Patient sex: M
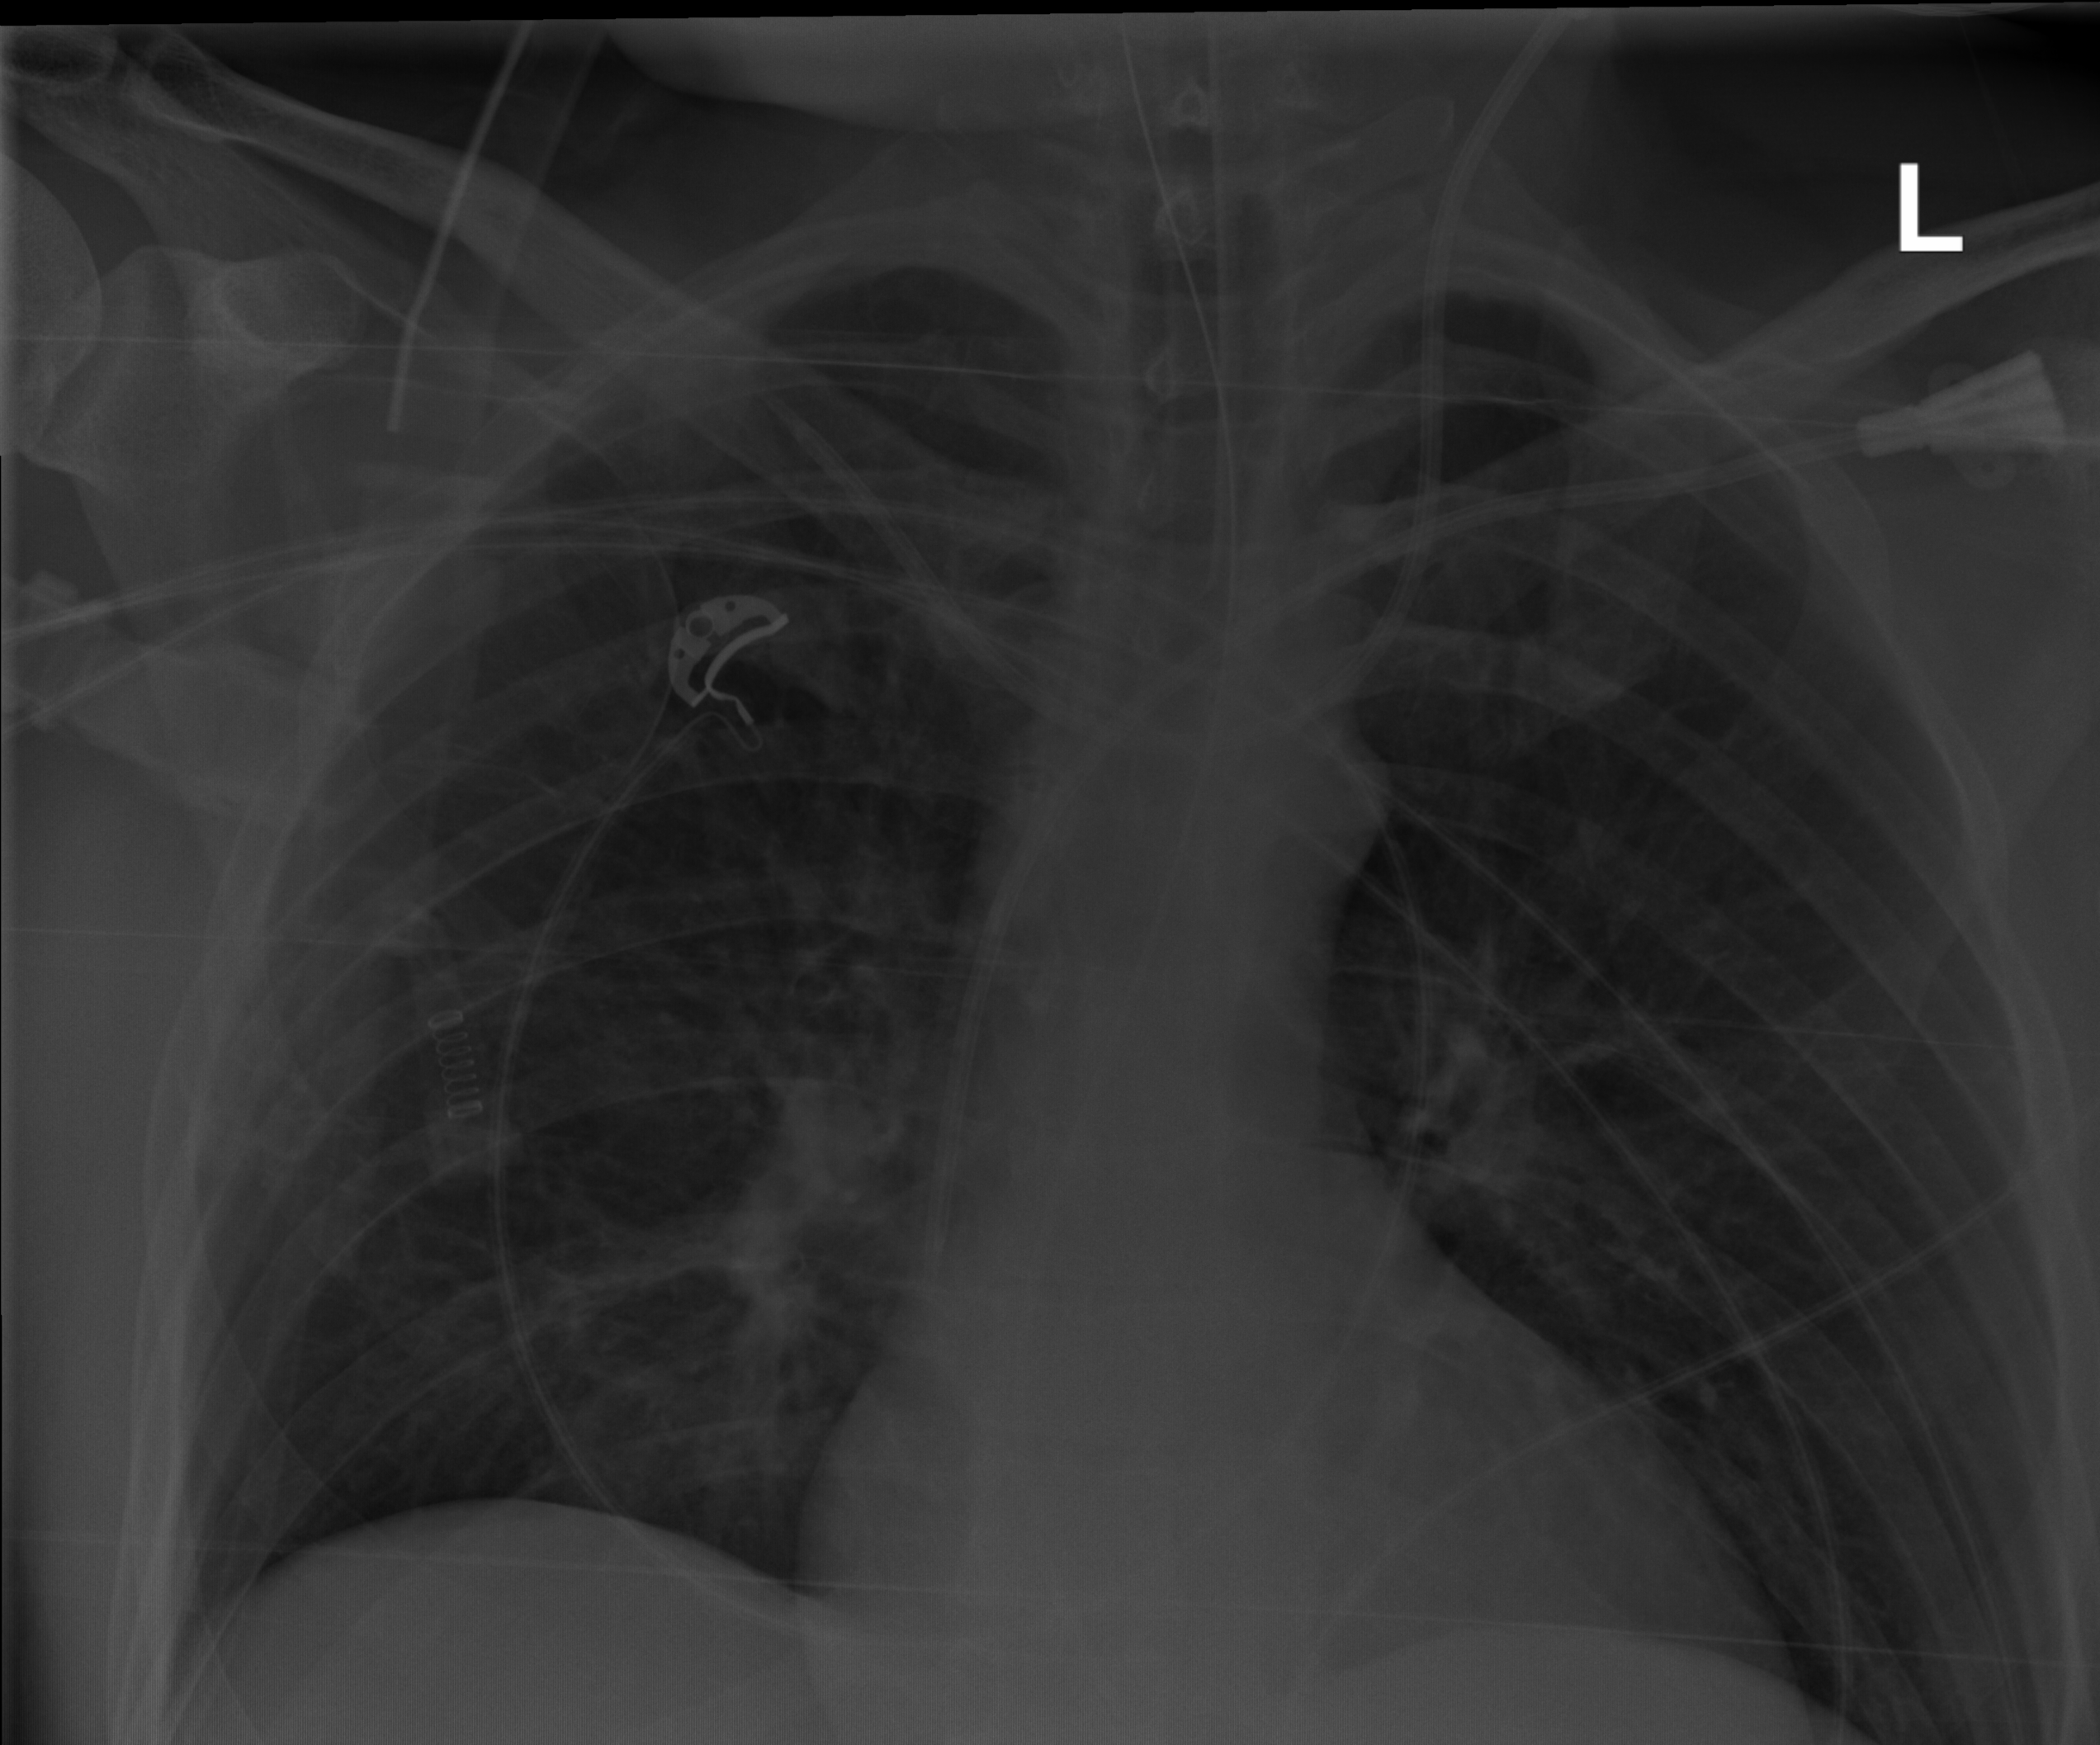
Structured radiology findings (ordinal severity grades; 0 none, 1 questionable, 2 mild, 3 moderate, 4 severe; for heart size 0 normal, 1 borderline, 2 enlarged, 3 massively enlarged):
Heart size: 0
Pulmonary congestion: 0
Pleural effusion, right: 0
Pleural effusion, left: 0
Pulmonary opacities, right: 2
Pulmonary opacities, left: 0
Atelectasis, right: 2
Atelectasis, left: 0